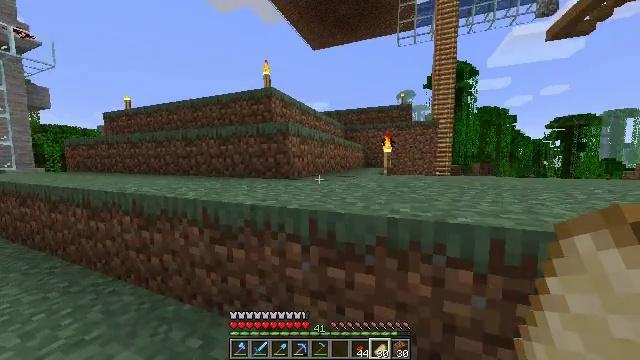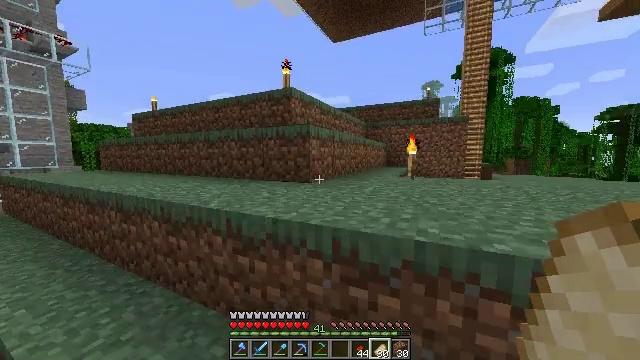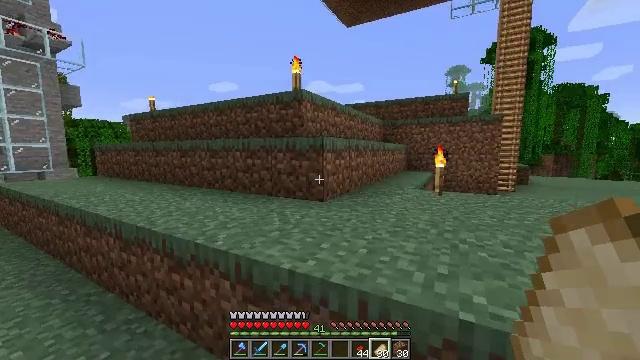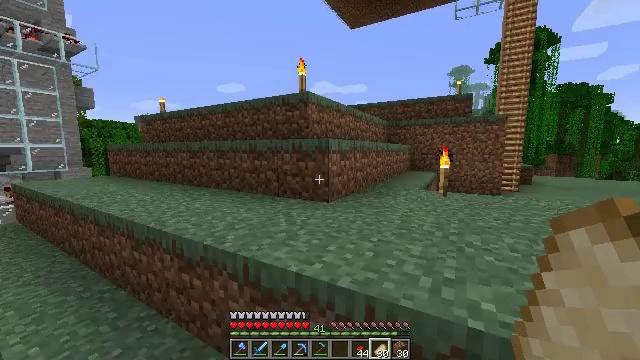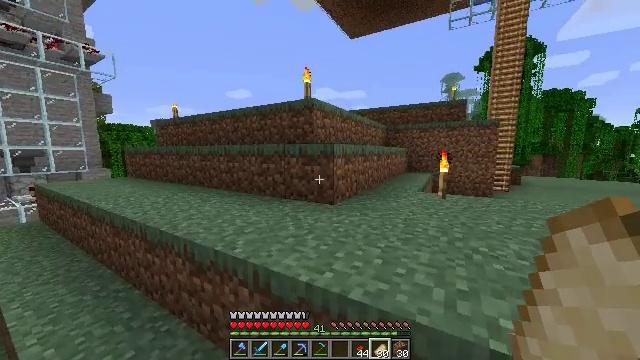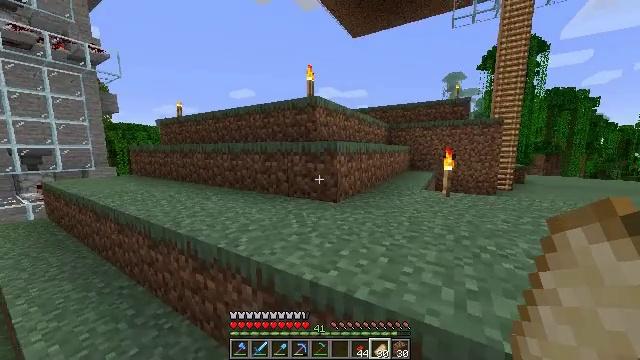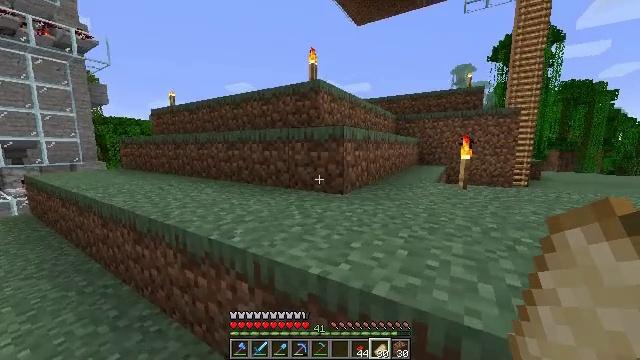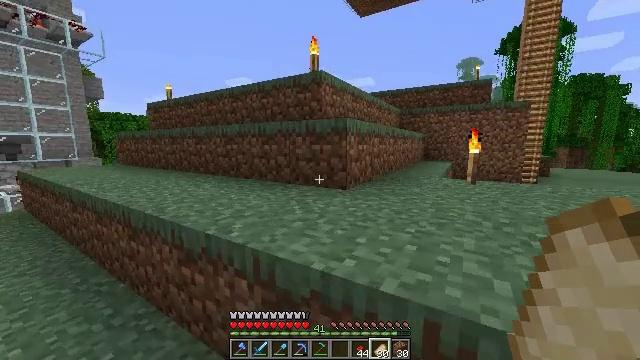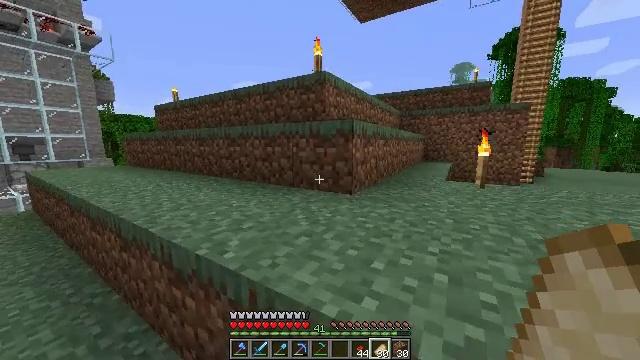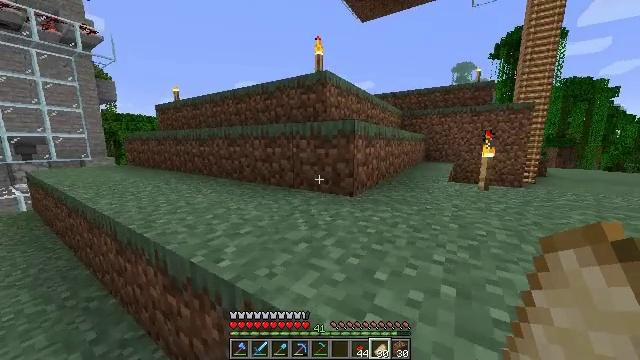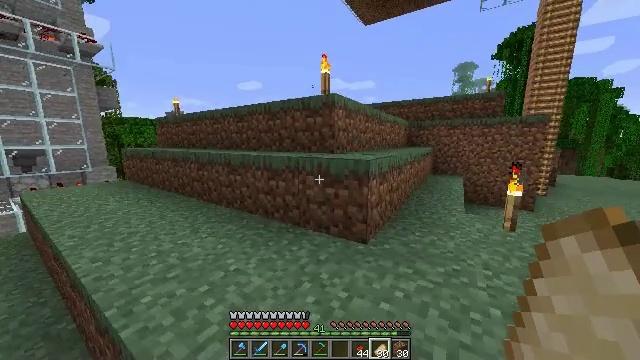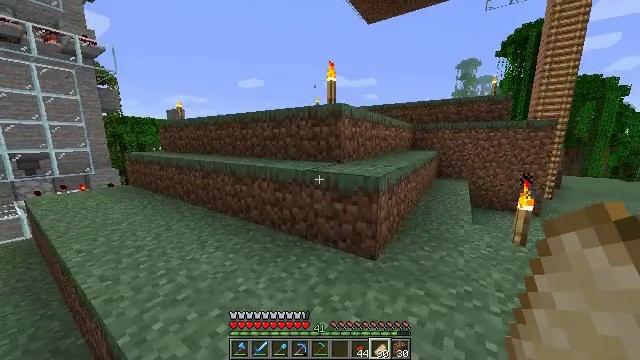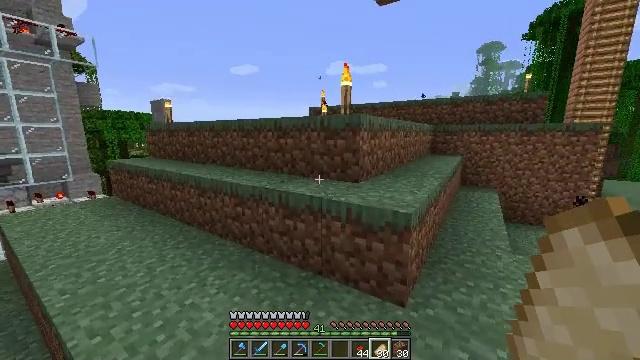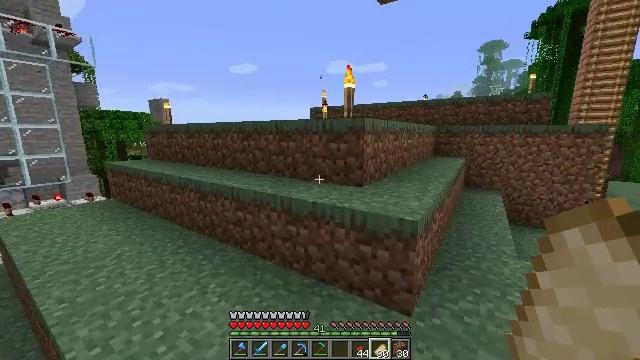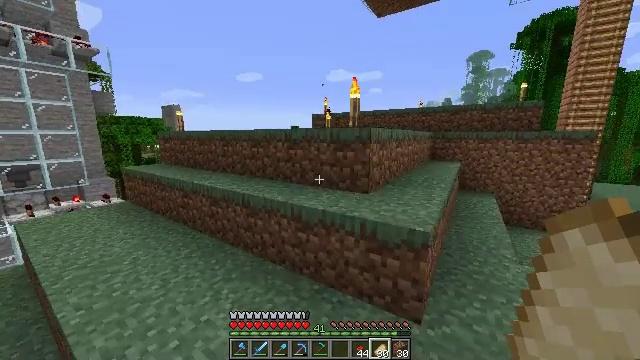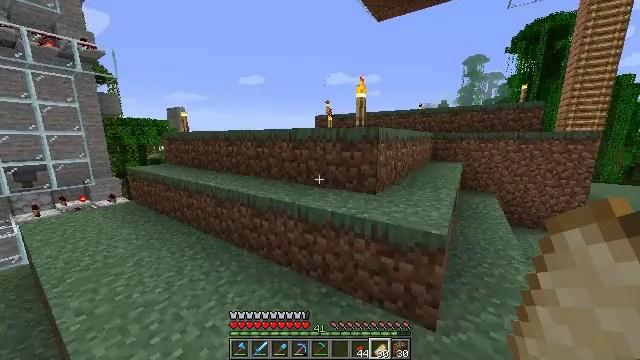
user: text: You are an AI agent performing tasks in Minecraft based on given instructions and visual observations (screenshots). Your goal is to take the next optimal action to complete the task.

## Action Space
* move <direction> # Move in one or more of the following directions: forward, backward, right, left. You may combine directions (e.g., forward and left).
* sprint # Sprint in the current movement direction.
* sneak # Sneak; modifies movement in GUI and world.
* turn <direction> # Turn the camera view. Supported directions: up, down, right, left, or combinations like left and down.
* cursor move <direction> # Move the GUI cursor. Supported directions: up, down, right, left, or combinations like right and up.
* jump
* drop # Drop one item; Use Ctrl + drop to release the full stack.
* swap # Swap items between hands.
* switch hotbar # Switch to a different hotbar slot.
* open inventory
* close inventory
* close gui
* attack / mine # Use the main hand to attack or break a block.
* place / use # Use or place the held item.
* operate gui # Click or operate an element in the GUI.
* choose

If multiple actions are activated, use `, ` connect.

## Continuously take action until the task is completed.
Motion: motion action
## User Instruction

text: Take dried kelp to craft a dried kelp block.
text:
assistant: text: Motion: move forward, turn left and down, jump
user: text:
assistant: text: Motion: move forward, turn left, jump
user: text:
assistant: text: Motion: move forward, turn left, jump
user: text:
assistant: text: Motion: move forward, jump
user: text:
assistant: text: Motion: move forward, sprint, jump
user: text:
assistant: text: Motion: move forward, sprint, jump
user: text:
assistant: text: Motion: move forward, sprint, jump
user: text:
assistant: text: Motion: move forward, jump
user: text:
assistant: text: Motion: move forward, jump
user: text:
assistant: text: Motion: move forward, jump
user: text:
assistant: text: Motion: move forward, jump
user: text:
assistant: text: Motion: move forward, sprint, jump
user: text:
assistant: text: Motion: move forward, sprint, jump
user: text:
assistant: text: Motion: move forward, sprint, jump
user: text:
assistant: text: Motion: move forward, jump
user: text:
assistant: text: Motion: move forward, jump
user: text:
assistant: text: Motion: move forward, jump
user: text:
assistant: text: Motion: move forward, sprint, jump
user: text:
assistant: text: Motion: move forward, sprint, jump
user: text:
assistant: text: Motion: move forward, sprint, jump
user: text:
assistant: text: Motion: move forward, sprint, jump
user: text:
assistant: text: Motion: move forward, turn right, jump
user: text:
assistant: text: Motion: move forward, jump
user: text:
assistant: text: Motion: move forward, jump
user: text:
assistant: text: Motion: move forward, jump
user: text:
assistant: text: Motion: move forward, sprint, turn right, jump
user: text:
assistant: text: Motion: move forward, sprint, turn right, jump
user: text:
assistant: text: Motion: move forward, sprint, turn right, jump
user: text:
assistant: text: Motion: move forward, sprint, turn right and down, jump
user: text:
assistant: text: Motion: move forward, turn right and down, jump